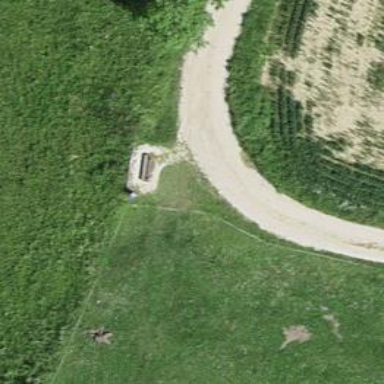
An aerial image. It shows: Bench.